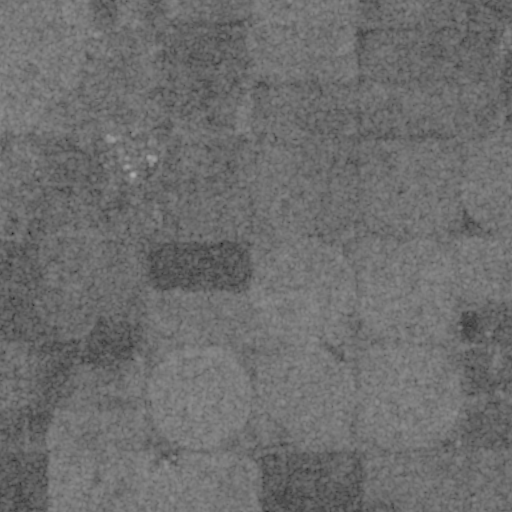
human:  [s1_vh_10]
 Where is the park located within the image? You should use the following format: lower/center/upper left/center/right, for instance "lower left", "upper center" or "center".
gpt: The park is located in the upper left of the image.
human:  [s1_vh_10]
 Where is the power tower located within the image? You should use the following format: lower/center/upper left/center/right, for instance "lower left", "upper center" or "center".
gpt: The power tower is located in the upper of the image.
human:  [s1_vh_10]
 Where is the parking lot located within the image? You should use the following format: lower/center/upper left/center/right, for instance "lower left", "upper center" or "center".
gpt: There is no parking lot in the image.

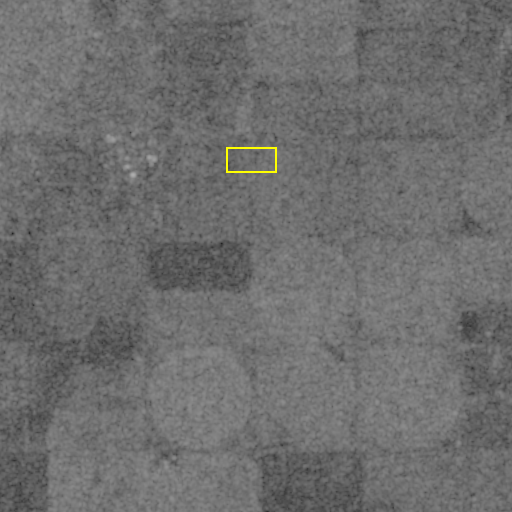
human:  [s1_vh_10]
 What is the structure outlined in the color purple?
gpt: There is no purple outline.
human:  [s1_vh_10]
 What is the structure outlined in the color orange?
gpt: There is no structure outlined in orange.